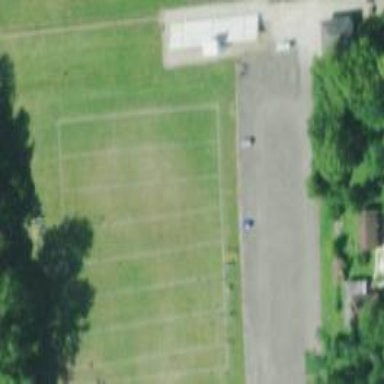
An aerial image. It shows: Pitch for American football.